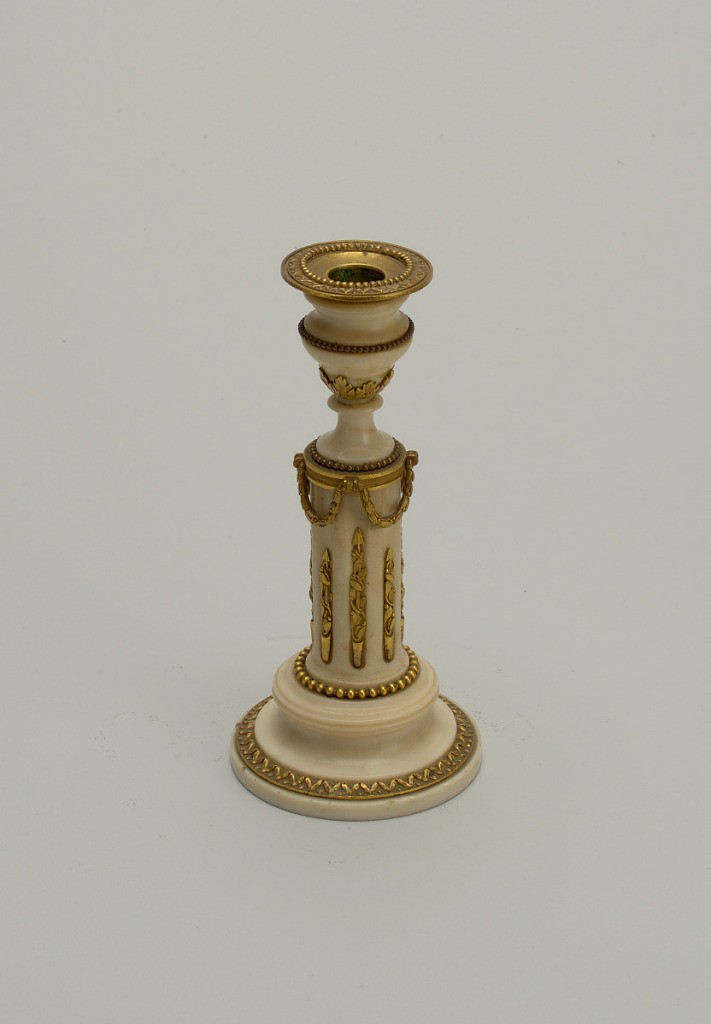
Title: Candlestick
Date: late 18th century
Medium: Marble, gilt bronze
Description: White marble candlestick (a), the urn shaped nozzle with removeable ormolu leaf collar (b), on fluted columnar shaft with ormolu stops; capstan base with leaf tip and bead molding.